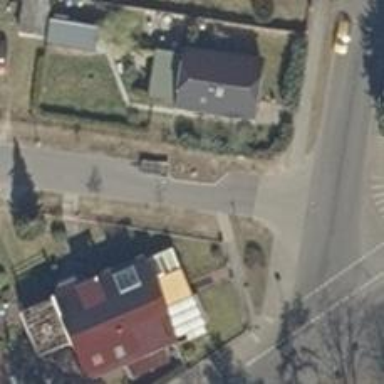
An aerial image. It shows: Traffic calming feature called choker.